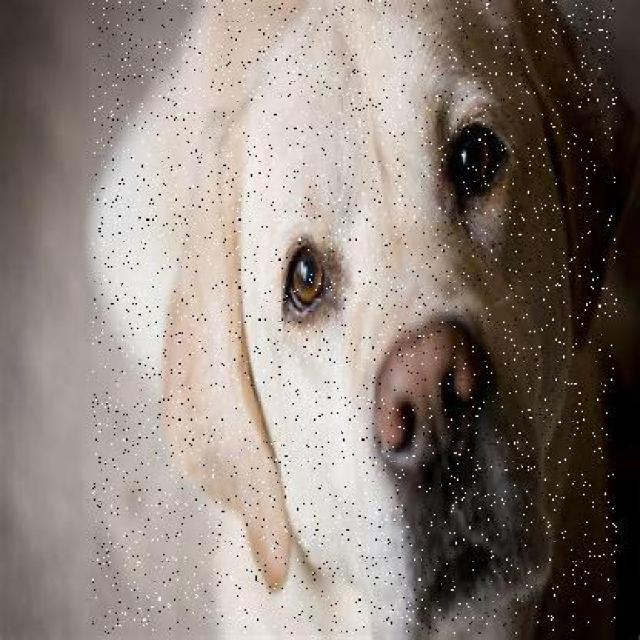
Healthy canine skin — no visible lesions, inflammation, or abnormalities. The skin and coat appear normal.